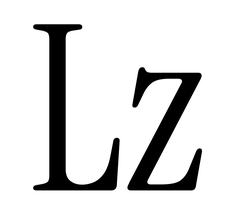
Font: InstrumentSerif-Regular